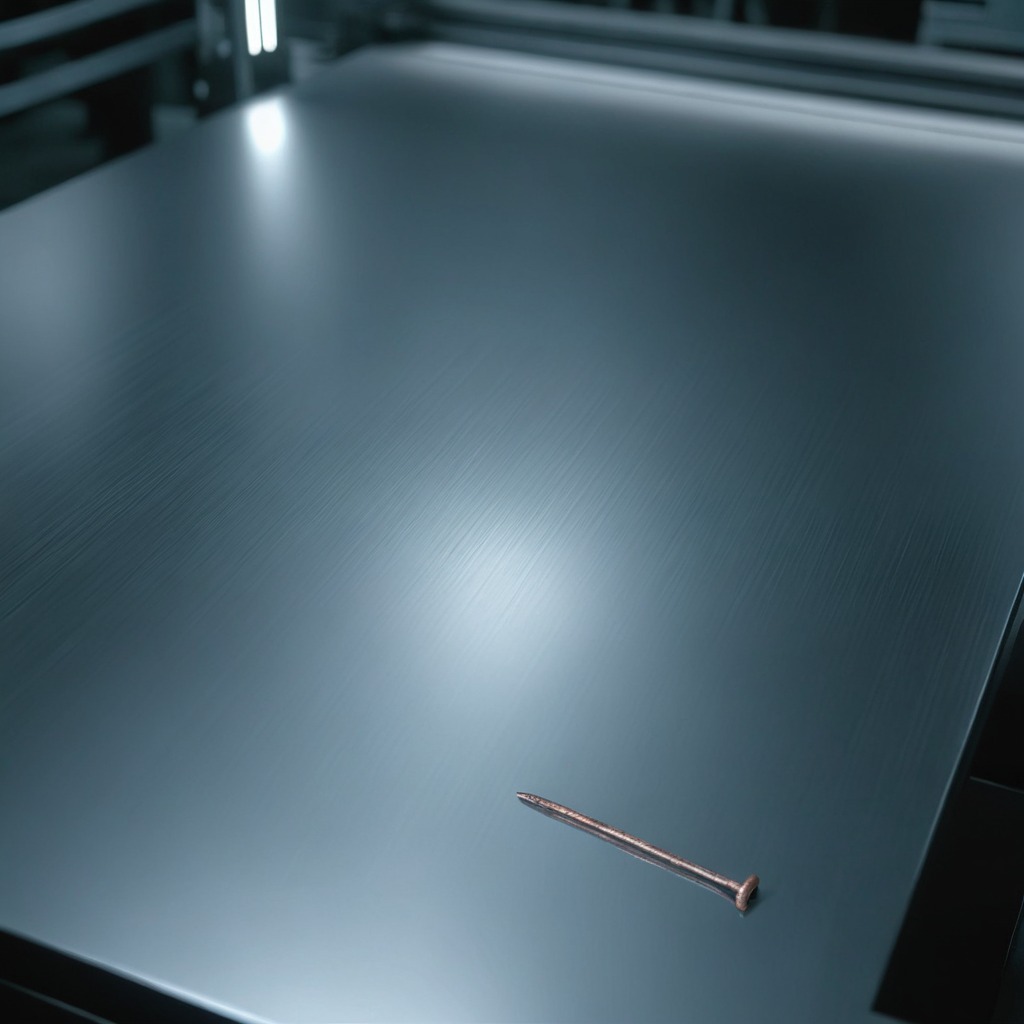
An iron nail lies on a metal table in a machine shop under fluorescent lights.